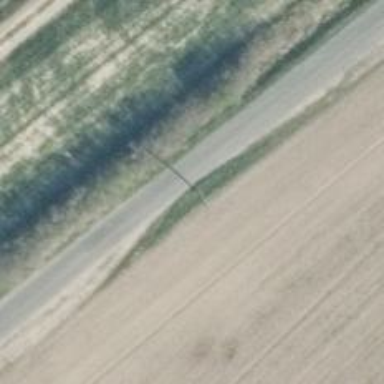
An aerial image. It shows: Power pole.